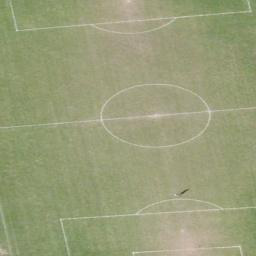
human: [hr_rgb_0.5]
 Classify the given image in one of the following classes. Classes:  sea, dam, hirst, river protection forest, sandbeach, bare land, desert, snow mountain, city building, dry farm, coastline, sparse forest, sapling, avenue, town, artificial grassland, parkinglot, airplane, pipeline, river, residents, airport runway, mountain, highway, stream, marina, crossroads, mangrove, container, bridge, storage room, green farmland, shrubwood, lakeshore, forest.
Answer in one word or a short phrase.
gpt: artificial grassland